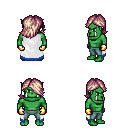
a pixel art fantasy rpg character, male body template, orc, green skin, white trimmed cape, teal pants, white blonde swoop hairstyle, gold gloves, four views (front, back, left, right), 2x2 character sprite sheet, small pixel art, hard edges, no anti-aliasing